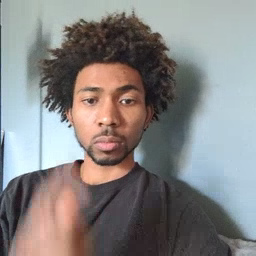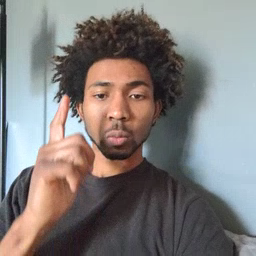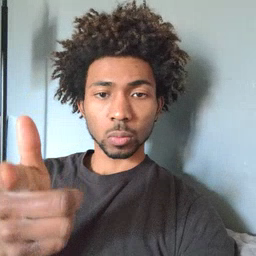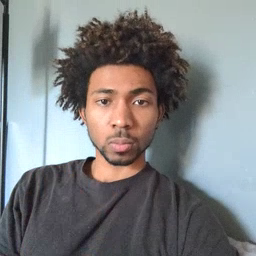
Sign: later